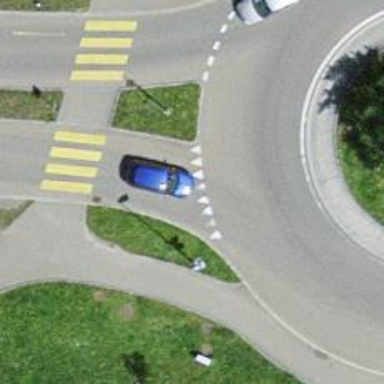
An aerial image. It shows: Road with "give way" sign.